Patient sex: F
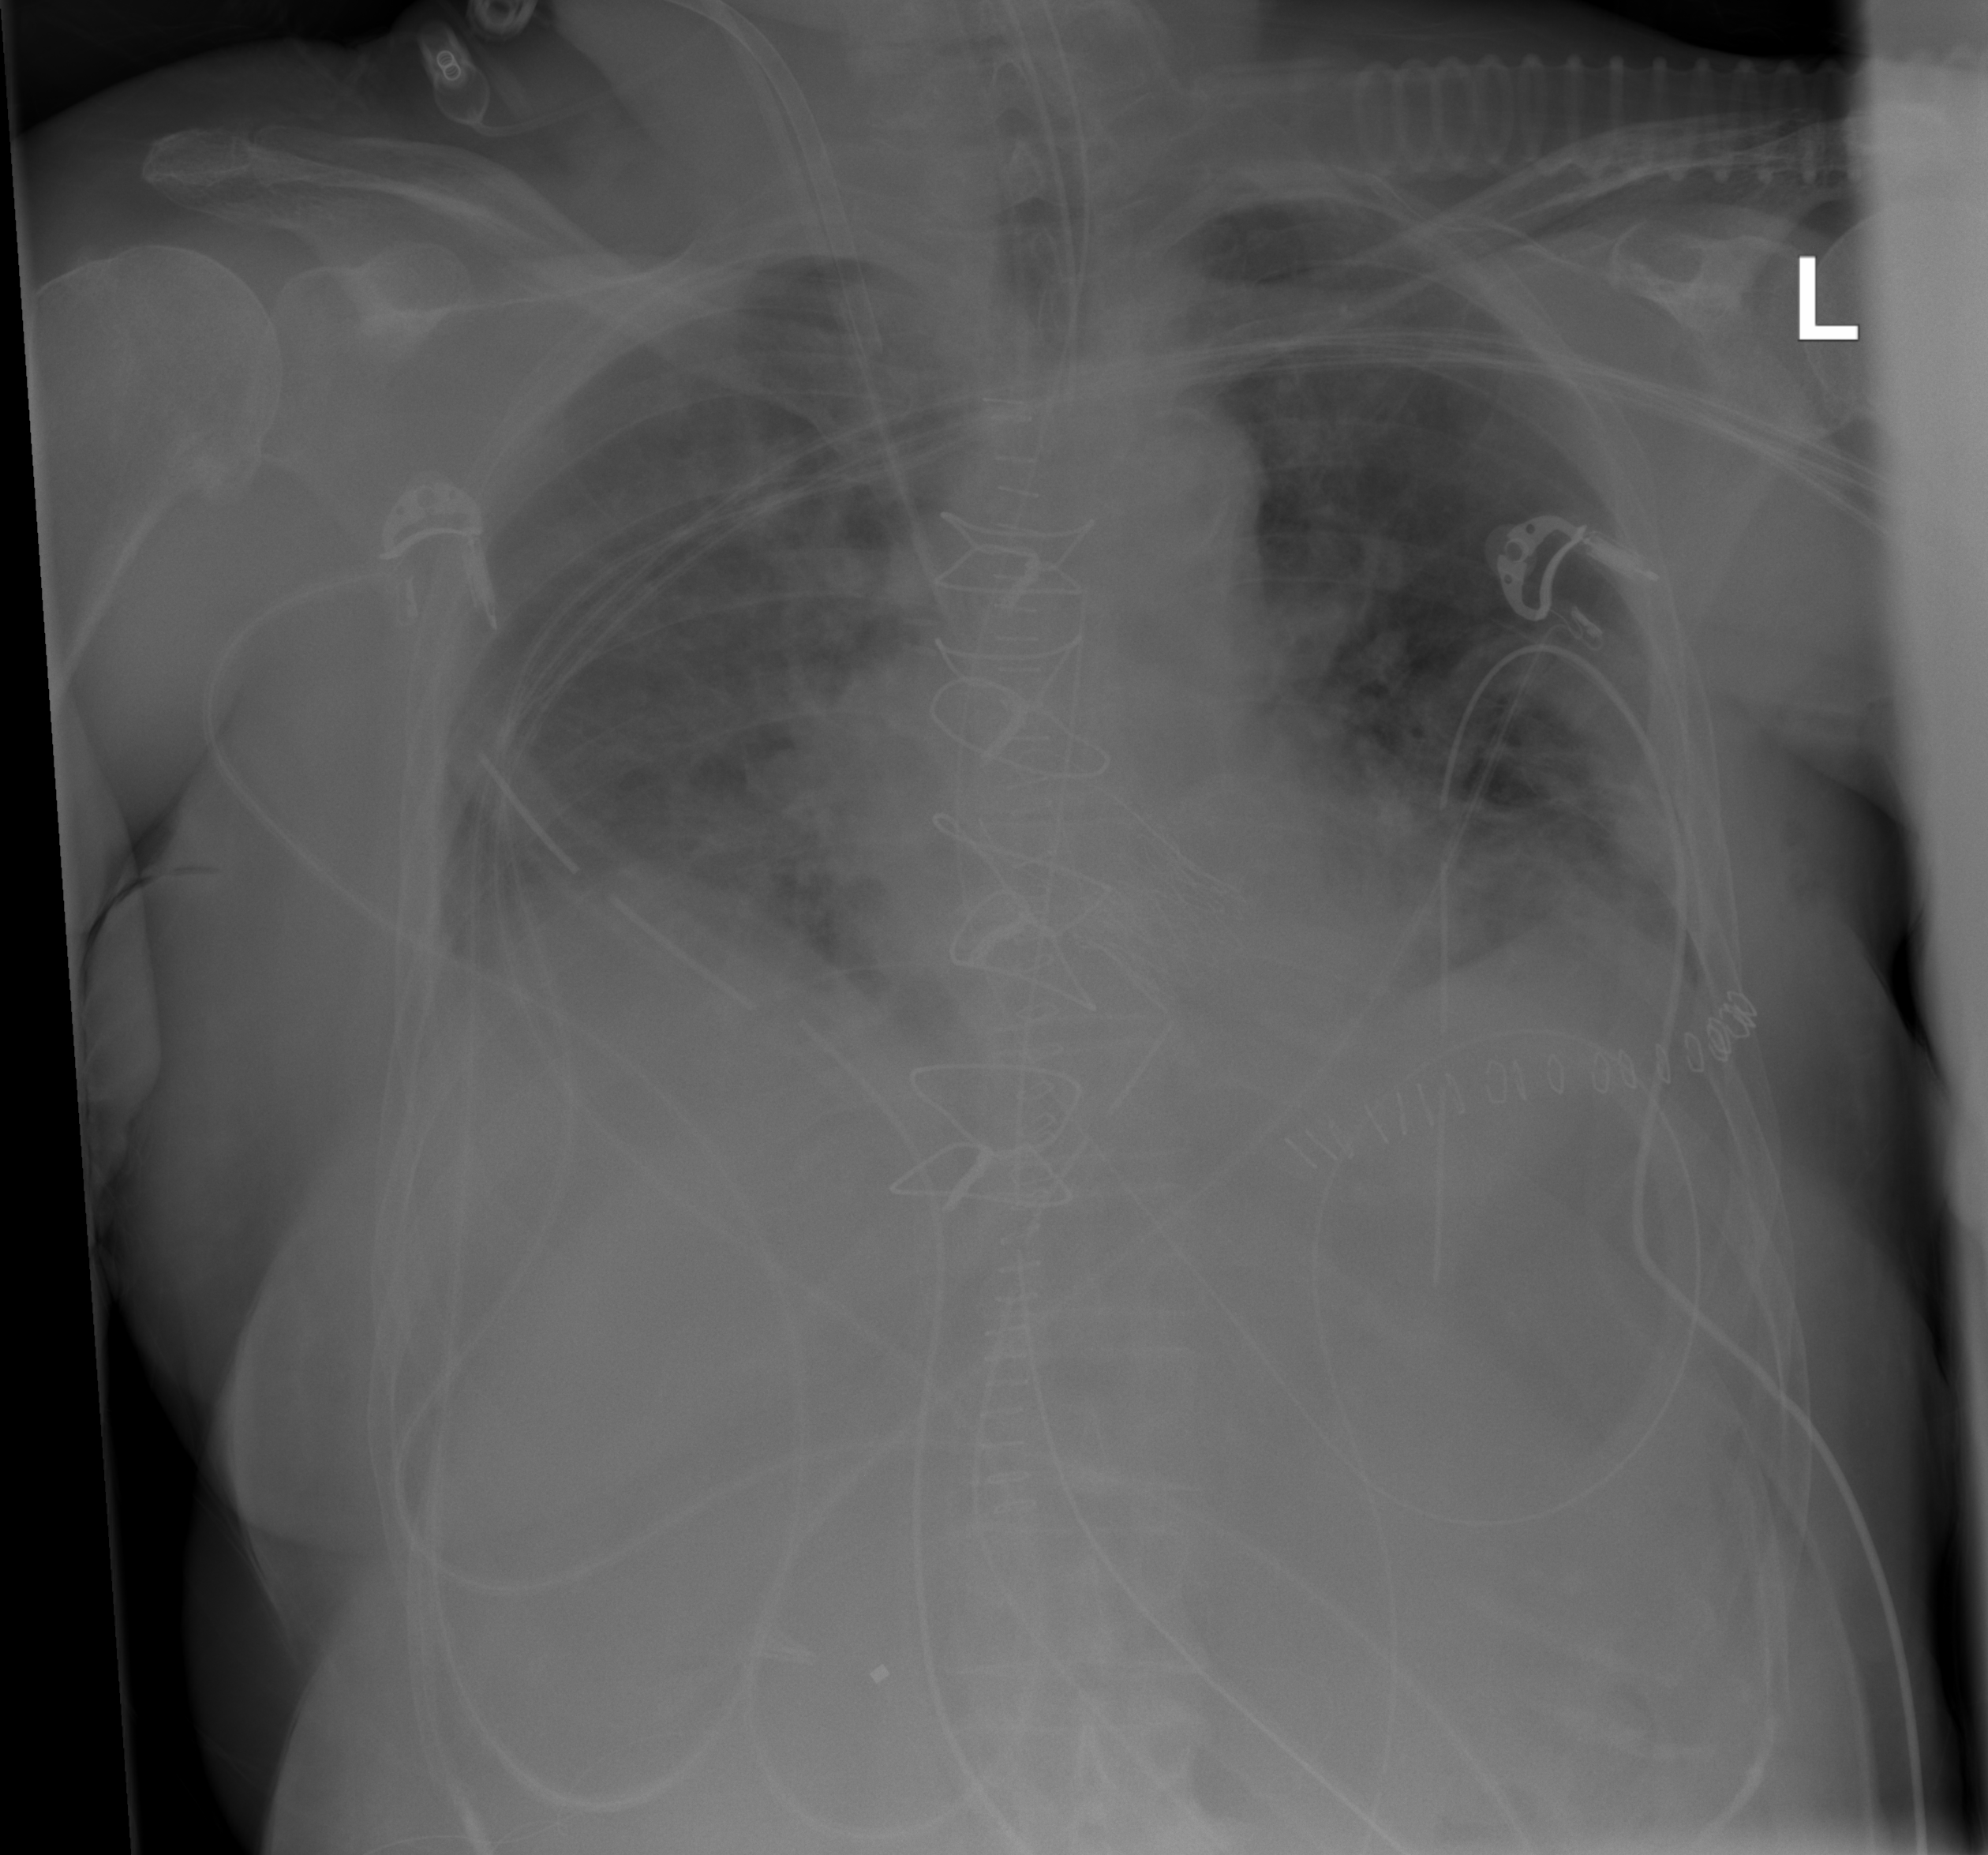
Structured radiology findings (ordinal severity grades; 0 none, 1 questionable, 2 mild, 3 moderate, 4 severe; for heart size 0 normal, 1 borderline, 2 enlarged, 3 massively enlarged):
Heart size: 0
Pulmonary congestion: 2
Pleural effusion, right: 3
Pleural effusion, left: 2
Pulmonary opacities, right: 2
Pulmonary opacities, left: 2
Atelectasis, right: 2
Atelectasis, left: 2